Question: I am trying to learn||Code openGL in Qt. I made one application which shows two figures. One is a triangle "A", and the other triangle "B" is just the same as "A" except it got rotated -90 degree about the z-Axis(z axis is perpendicular to the computer screen). Now, the problem is rotation makes the change in the dimension. I am posting the "main.cpp" below,
'''
#include <QApplication>
#include <QHBoxLayout>
#include <QMessageBox>
#include <QtOpenGL/QGLWidget>
#include <QWidget>
class MyOpenGL:public QGLWidget
{
public:
MyOpenGL(QWidget * parent);
~MyOpenGL();
void initializeGL();
void resizeGL(int w, int h);
void paintGL();
};
MyOpenGL::MyOpenGL(QWidget *parent):QGLWidget(QGLFormat(QGL::SampleBuffers),parent)
{
setAutoFillBackground(false);
}
MyOpenGL::~MyOpenGL()
{
}
void MyOpenGL::initializeGL()
{
glShadeModel(GL_SMOOTH);
glClearColor(0.0f,0.0f,0.0f,0.0f);
glClearDepth(1.0f);
glEnable(GL_DEPTH_TEST);
glDepthFunc(GL_LEQUAL);
glHint(GL_PERSPECTIVE_CORRECTION_HINT,GL_NICEST);
}
void MyOpenGL::resizeGL(int w, int h)
{
glMatrixMode(GL_PROJECTION);
glLoadIdentity();
gluPerspective(45.0f,width()/height(),10.0f,100.0f);
glMatrixMode(GL_MODELVIEW);
glLoadIdentity();
}
void MyOpenGL::paintGL()
{
glClear(GL_COLOR_BUFFER_BIT|GL_DEPTH_BUFFER_BIT);
//glTranslatef(0.0,0.0,-10.0);
glBegin(GL_TRIANGLES);
glColor3f(1.0f,0.0f,0.0f);
glVertex3f(-1.0f,0.0f,-10.0f);
glColor3f(0.0f,1.0f,0.0f);
glVertex3f(1.0f,0.0f,-10.0f);
glColor3f(0.0f,0.0f,1.0f);
glVertex3f(0.0f,4.0f,-10.0f);
glEnd();
glRotatef(90.0,0.0f,0.0f,-1.0f);
glBegin(GL_TRIANGLES);
glColor3f(1.0f,0.0f,0.0f);
glVertex3f(-1.0f,0.0f,-10.0f);
glColor3f(0.0f,1.0f,0.0f);
glVertex3f(1.0f,0.0f,-10.0f);
glColor3f(0.0f,0.0f,1.0f);
glVertex3f(0.0f,4.0f,-10.0f);
glEnd();
glLoadIdentity();
}
int main(int argc,char * argv[])
{
QApplication app(argc,argv);
MyOpenGL * f = new MyOpenGL(NULL);
f->show();
return app.exec();
}
'''
This is the pro file
'''
SOURCES += main.cpp
QT += opengl
'''
This is the resulting app's screen shot

As for as I know rotation won't do any change in dimension. But here the dimension is changing .If anybody clear my doubt in this issue, I will be very thankful to him/her.
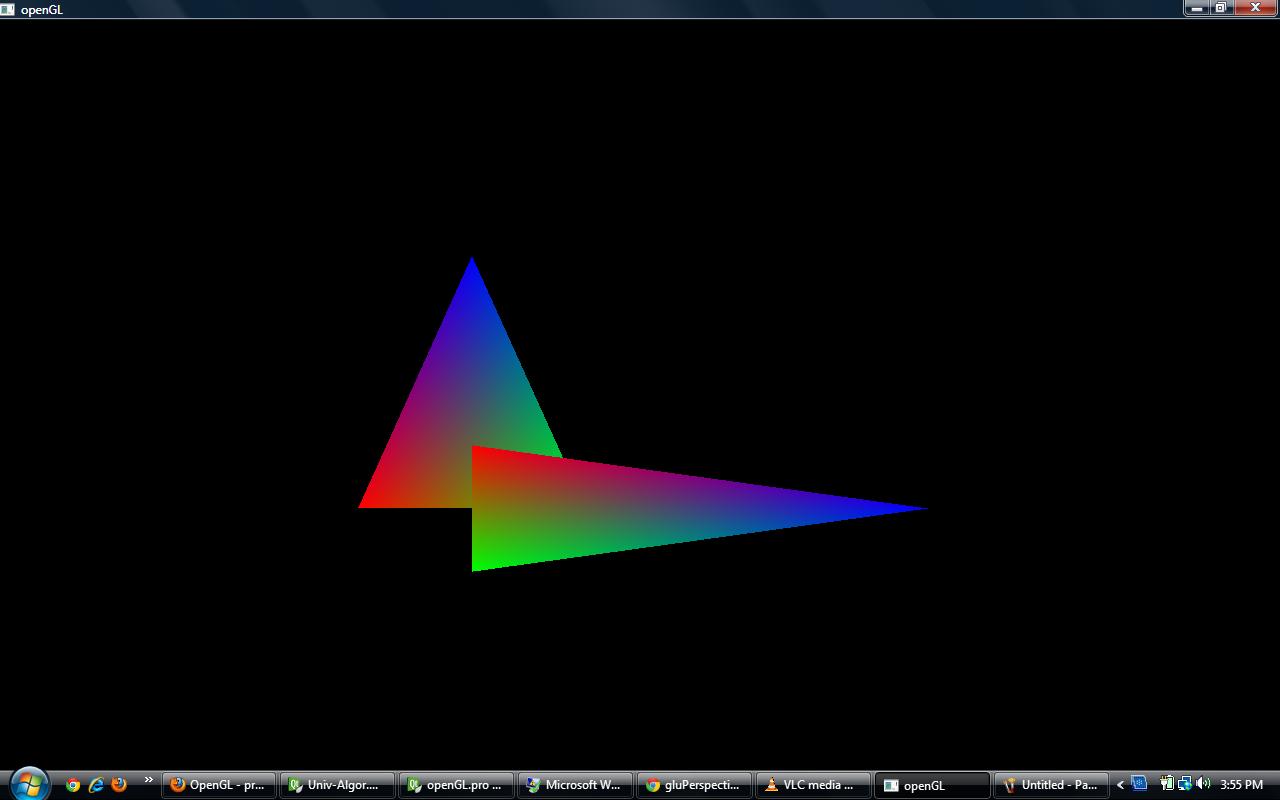
Answer: I can't say for certain what is going on, but I do see that there may be some problems.
'''
gluPerspective(45.0f,width()/height(),10.0f,100.0f);
'''
If 'width' and 'height' both return integers (and they probably do), then dividing one by the other will result in an integer. That's not going to give you a proper aspect ratio. Cast one of them to a float to get a real aspect ratio.
Next, try putting a glLoadIdentity() call at the top of the paintGL function.